Question: I want to sent my processed image from python backend to C# frontend.
So i encode it using JPG encoder and sent.
When i receive it and decoding it using jpegdecoder in C#, it throw the exception. Where size of received bytes are equal to the bytes sent after encoding.
Could anyone guide me how i decode this image and display it.
code in Python Server Side encoding Image JPG
'''
while True:
conn, addr = s.accept()
print ('connected to : ' + addr[0] +" :"+ str(addr[1]))
vidcap = cv2.VideoCapture(videoPath)
total_frames = int(vidcap.get(cv2.CAP_PROP_FRAME_COUNT))
conn.setblocking(0)
for mm in range(0,total_frames ,1):
try:
dataClient = str(conn.recv(4096).decode('UTF-8'))
conn.send(str.encode(dataClient))
conn.close()
kk=2
break
except socket.error:
ret,img= vidcap.read()
image = cv2.resize(img, (640, 480))
#############################################
encode_param=[int(cv2.IMWRITE_JPEG_QUALITY),100]
result,enData=cv2.imencode('.jpg',image,encode_param)
conn.send(enData)
#############################################
'''
Code in C# Client side decoding Image JPG
'''
const int PORT_NO = 6666;
//const string SERVER_IP = "210.107.232.138"; // 210.107.232.138 127.0.0.1
string SERVER_IP = IpAddress.Text;
client = new TcpClient(SERVER_IP, PORT_NO);
nwStream = client.GetStream();
bytesToRead = new byte[client.ReceiveBufferSize];
bytesRead = nwStream.Read(bytesToRead, 0, client.ReceiveBufferSize);
/////////////////////////////////////
MemoryStream ms = new MemoryStream(bytesRead);
JpegBitmapDecoder decoder = new JpegBitmapDecoder(ms, BitmapCreateOptions.PreservePixelFormat, BitmapCacheOption.Default); //line 129
BitmapSource bitmapSource = decoder.Frames[0];
/////////////////////////////////////
var src = new System.Windows.Media.Imaging.FormatConvertedBitmap();
src.BeginInit();
src.Source = bitmapSource;
src.DestinationFormat = System.Windows.Media.PixelFormats.Bgra32;
src.EndInit();
//copy to bitmap
Bitmap bitmap = new Bitmap(src.PixelWidth, src.PixelHeight, System.Drawing.Imaging.PixelFormat.Format32bppArgb);
var data = bitmap.LockBits(new Rectangle(Point.Empty, bitmap.Size), System.Drawing.Imaging.ImageLockMode.WriteOnly, System.Drawing.Imaging.PixelFormat.Format32bppArgb);
src.CopyPixels(System.Windows.Int32Rect.Empty, data.Scan0, data.Height * data.Stride, data.Stride);
bitmap.UnlockBits(data);
pictureBox2.Image = bitmap;
'''

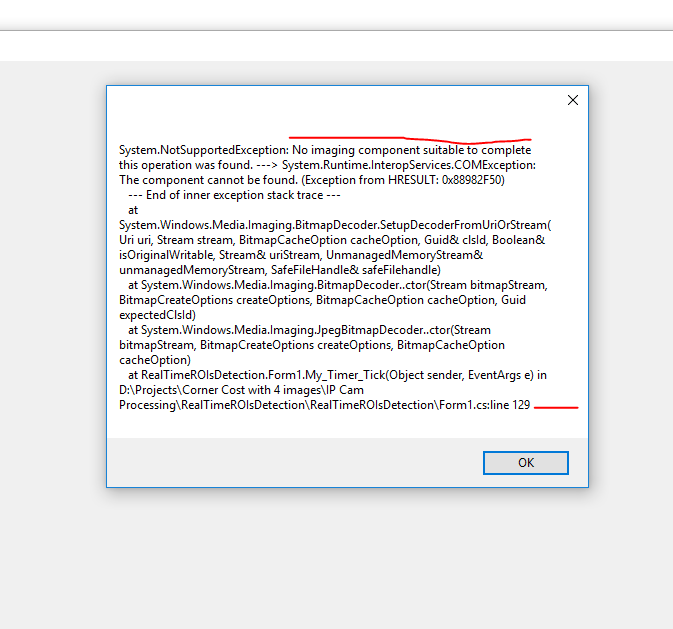
Answer: '''
MemoryStream ms = new MemoryStream(bytesRead); // bytesRead = int, number of bytes received
'''
This line creates an MemoryStream with an initial capacity of 'bytesRead' bytes. See <URL>
You need to use another constructor to also fill it with the received data:
'''
MemoryStream ms = new MemoryStream(bytesToRead); // byte[], received data
'''
See <URL>
---
Please also mind john's comment on your receiving code:
> There's no guarantee you will receive the full buffer of data in a single receive event.